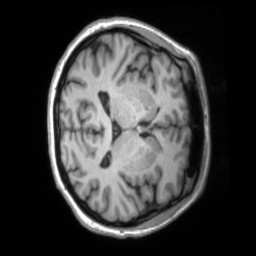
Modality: T1w
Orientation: axial
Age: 60
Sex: female
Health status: ill
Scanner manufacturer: siemens
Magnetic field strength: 3 T
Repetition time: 2.2 s
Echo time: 0.00157 s